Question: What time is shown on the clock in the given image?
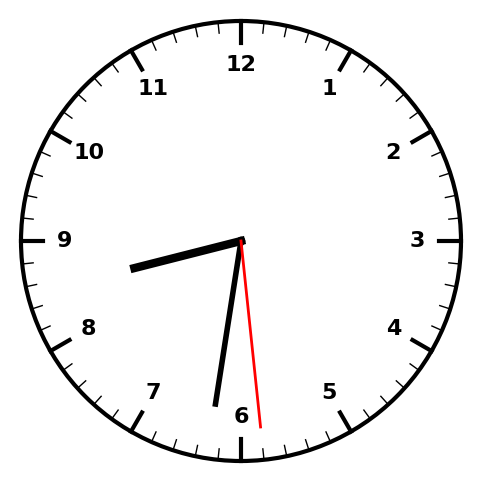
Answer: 08:31:29